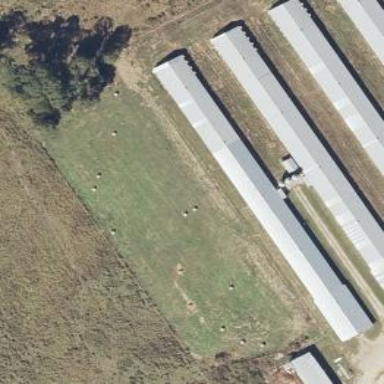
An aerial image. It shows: Farm auxiliary building.